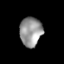
Tissue: lung
Cell type: Epithelial cells
Senescence score: 0.2226
Nuclear area (px): 636
Mean DAPI intensity: 150.869